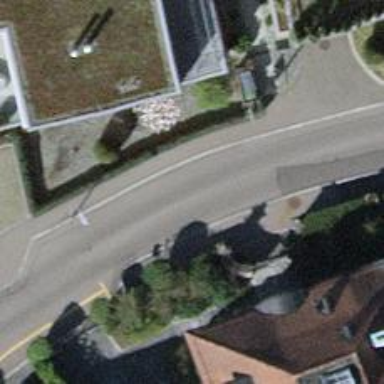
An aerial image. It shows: Residential road with asphalt surface and sidewalk on the left side.